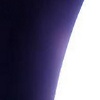
Label: space